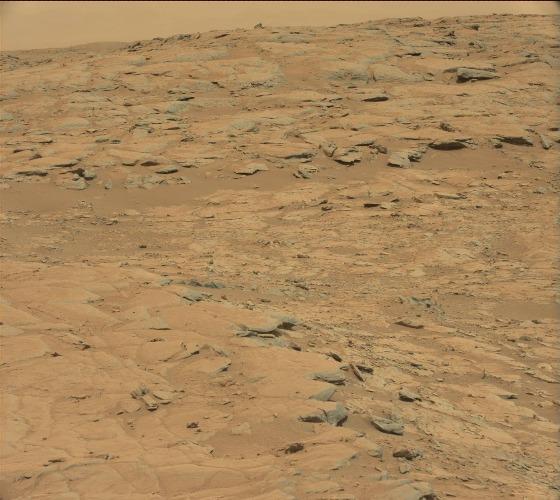
Terrain classes present: Bedrock, Gravel / Sand / Soil, Rock, Sky / Distant Mountains